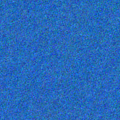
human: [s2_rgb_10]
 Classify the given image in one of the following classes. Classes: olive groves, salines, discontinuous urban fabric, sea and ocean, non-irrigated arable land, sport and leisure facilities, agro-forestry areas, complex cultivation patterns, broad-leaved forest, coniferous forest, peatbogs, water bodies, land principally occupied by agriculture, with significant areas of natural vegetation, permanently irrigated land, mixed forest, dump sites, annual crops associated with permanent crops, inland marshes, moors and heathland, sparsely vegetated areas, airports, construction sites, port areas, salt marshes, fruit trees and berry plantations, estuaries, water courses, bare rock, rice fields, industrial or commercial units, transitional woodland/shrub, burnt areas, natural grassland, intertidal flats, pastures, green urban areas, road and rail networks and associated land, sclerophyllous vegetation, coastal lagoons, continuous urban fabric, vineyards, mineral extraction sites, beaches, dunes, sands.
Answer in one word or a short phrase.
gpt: sea and ocean